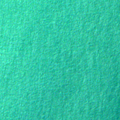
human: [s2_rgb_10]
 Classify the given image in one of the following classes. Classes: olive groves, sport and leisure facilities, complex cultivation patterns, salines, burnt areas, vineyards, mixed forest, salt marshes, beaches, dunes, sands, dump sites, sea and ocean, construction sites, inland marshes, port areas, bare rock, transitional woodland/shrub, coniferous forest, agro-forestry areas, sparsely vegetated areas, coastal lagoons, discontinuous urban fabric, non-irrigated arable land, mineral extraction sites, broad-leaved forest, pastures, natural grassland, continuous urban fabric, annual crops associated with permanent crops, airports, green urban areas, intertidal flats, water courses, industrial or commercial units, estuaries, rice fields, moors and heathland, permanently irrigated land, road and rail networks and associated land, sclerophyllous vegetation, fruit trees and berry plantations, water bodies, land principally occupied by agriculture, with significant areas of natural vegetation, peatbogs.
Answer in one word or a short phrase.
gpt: sea and ocean